Field crop: tomato
Growth stage: 2
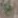
Species: solanum